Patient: sex M, age 57
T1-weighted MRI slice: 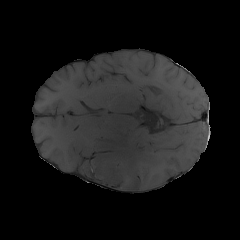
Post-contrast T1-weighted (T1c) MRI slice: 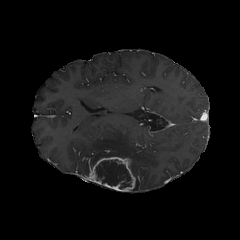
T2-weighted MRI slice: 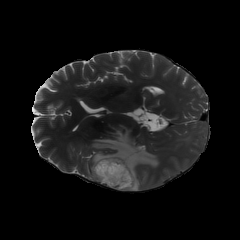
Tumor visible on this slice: yes
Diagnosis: Glioblastoma, IDH-wildtype
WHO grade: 4